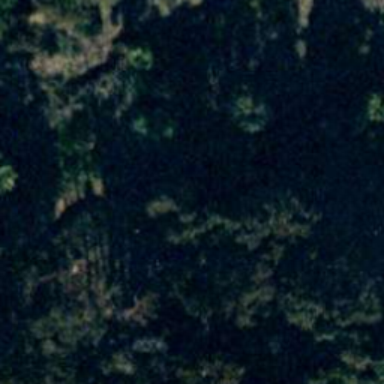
This is a forest with lots of green plants in the shadow .